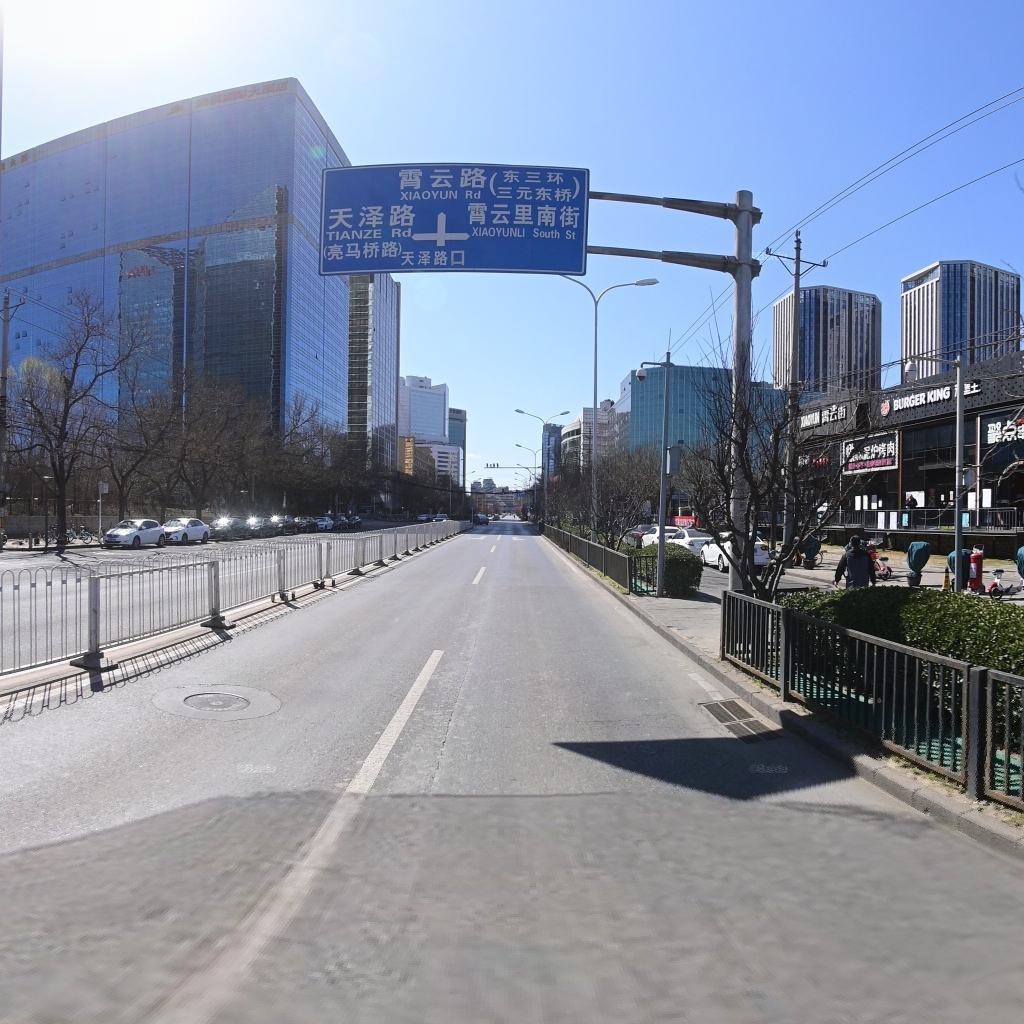
Region: Chaoyang
Road damage annotations: longitudinal crack, manhole cover, alligator crack